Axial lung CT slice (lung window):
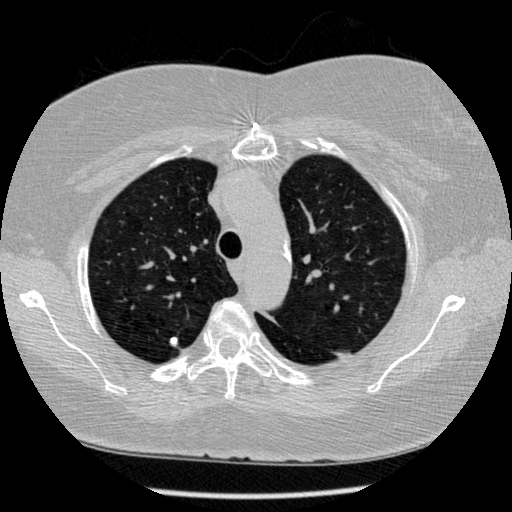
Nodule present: yes
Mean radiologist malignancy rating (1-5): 2